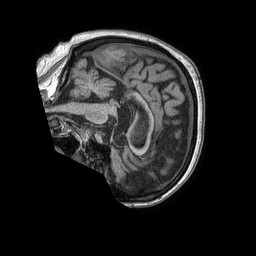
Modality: T1w
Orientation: sagittal
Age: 56
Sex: female
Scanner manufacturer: philips
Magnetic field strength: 1.5 T
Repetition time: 0.007709 s
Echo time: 0.003546 s